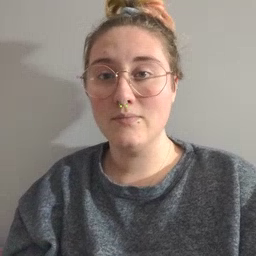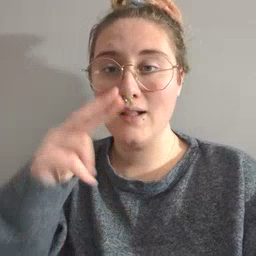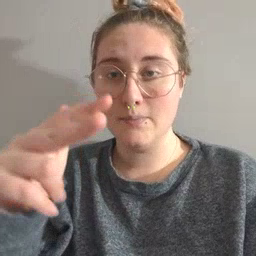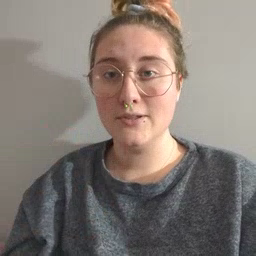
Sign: helicopter